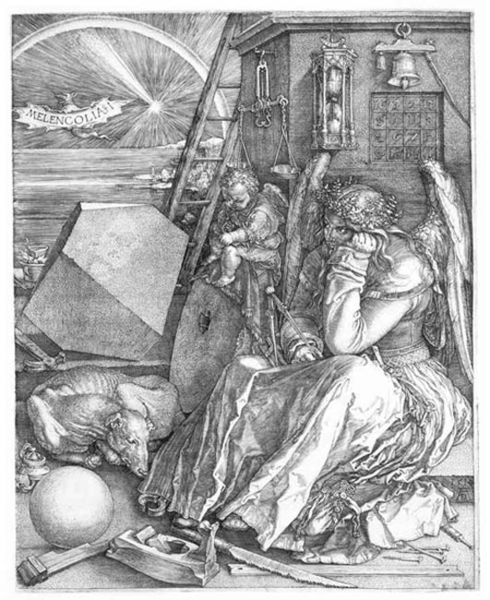
Titel: Melencolia I (Die Melancholie)
Künstler: Albrecht Dürer
Standort: Karlsruhe
Institution: Staatliche Kunsthalle Karlsruhe
Schlagwörter: dunkel, feder, flügel, gott, himmel, kopf, mann, meer, schatten, wasser, weiß, landschaft, see, sitzen, fenster, frau, grau, haar, hell, holz, kleid, licht, schwarz, stützen, symbol, zeichnung, haus, hund, tier, tiere, tuch, ball, rock, symbolismus, wand, arm, band, falten, mensch, messer, stein, steine, trauer, horizont, kirche, sonne, insel, gewand, sitzend, kind, mutter, tochter, blatt, gitarre, krone, locke, traurig, turm, chaos, engel, kanne, putte, putto, holzschnitt, schrift, ruhe, bogen, fels, formen, grafik, graphik, kuh, rind, baby, hafen, fluß, banner, leiter, treppe, zerstörung, wütend, melancholie, melancholisch, uhr, nachdenklich, nägel, nachdenken, selbstporträt, katze, klingel, lamm, schaf, sonnenstrahl, waage, buch, denken, eckig, gefäss, stern, strahlen, traurigkeit, form, hocken, druck, schwarz-weiß, monogramm, schraffur, radierung, stich, schwert, zeitung, strahl, kugel, allegorie, kranz, mürrisch, stift, blat, geometrisch, handwerk, hobel, säge, werkzeug, glocke, quader, christus, jesus, schreiben, picasso, hammer, fabel, dolch, mittelalter, aufgestützt, wut, laute, eieruhr, stundenglas, dürer, zeit, wnad, lineal, block, griffel, kupferstich, ochse, putti, geometrie, quadrat, dornenkrone, ärger, symbole, armor, fesnter, kalb, unordnung, fledermaus, kubus, regenbogen, mathematik, zeichniung, glock, zirkel, albrecht, albrecht dürer, überlegen, geräte, werkzeig, grübeln, komet, sternschnuppe, weltuntergang, hl geist, sphäre, sanduhr, attribute, horzont, diamant, rdierung, horizong, unzufrieden, lcht, erfinder, mühlstein, meisterstich, sticj, haate, polyeder, melancholia, melencolia, melankolie, kupfestich, tetraeder, gaphik, melancolie, grübelnd, bald, kommet, traurug, missmut, druck#, ii, regenborgen, melencolia i, allegrorie, frau kind taube jesusknabe, sitsen, melencolian, zerstärung, kgel, mphlstein, untätig, melanchiolie, melancolia, melecoliai, mühlsten, magisches, putto cherub, glocke sanduhr, enttäuschter engel, incontantia, geometrische from, melencoliah, pyrit, melencoliafi, flügel kugel, nachdenklick